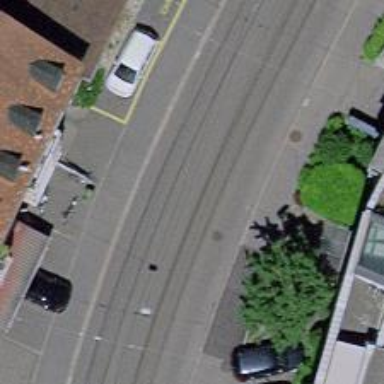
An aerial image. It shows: Tertiary road with asphalt surface and separate sidewalk.